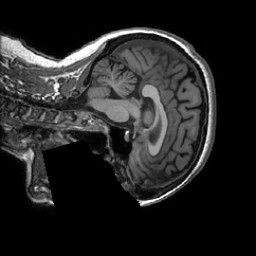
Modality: T1w
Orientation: sagittal
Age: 52
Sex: female
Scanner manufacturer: ge
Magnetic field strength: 3 T
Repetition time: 0.007348 s
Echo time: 0.003036 s